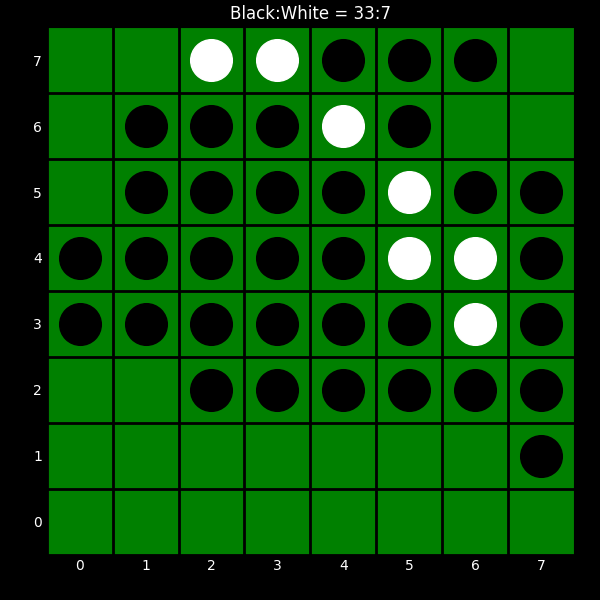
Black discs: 33
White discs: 7